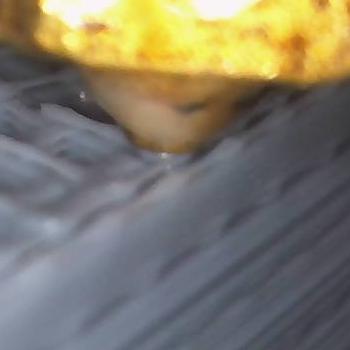
Flow rate: 42%